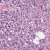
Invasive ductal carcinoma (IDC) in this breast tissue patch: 1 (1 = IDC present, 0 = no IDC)